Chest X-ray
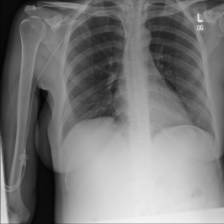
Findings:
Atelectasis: negative
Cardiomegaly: negative
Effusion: negative
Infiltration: negative
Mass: negative
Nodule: negative
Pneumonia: negative
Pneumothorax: negative
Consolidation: negative
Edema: negative
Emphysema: negative
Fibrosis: negative
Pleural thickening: negative
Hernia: negative